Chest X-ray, PA view. Patient: 40 years old, sex M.
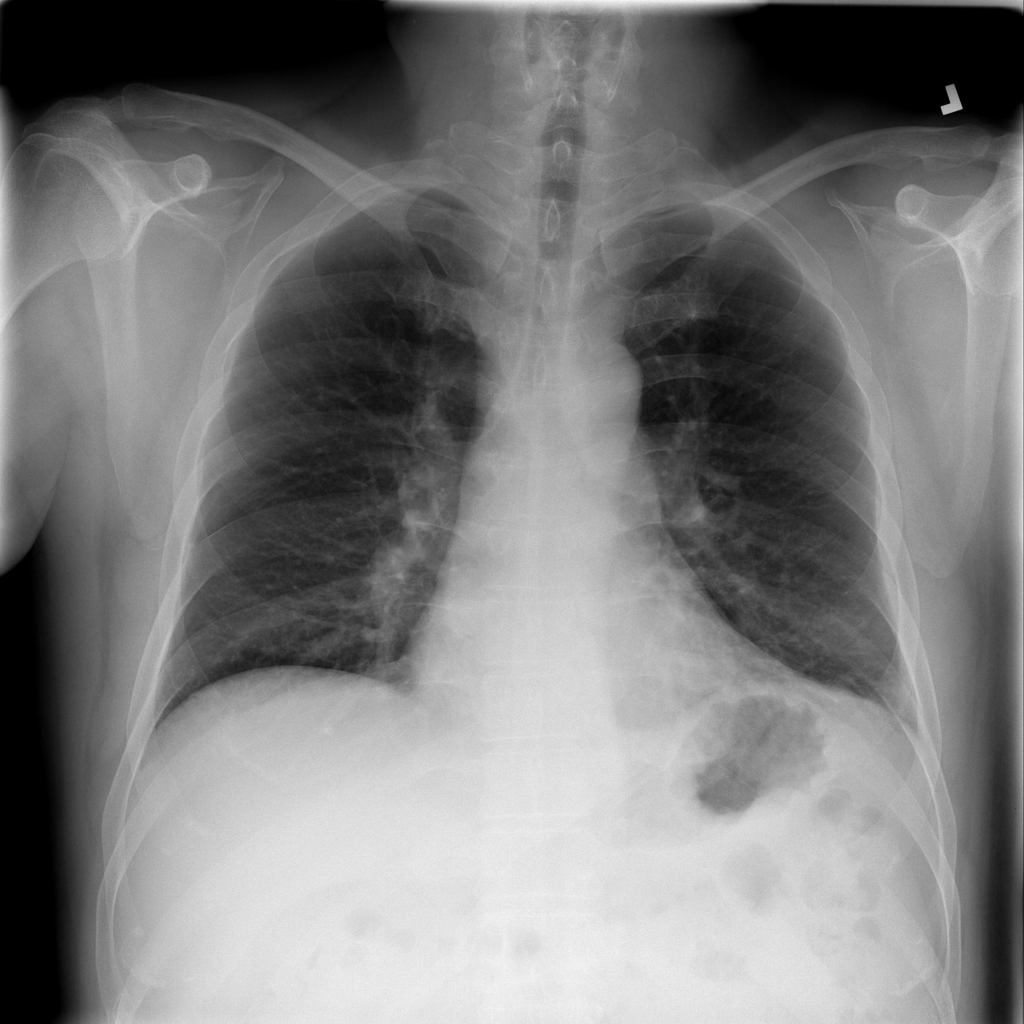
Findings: No Finding